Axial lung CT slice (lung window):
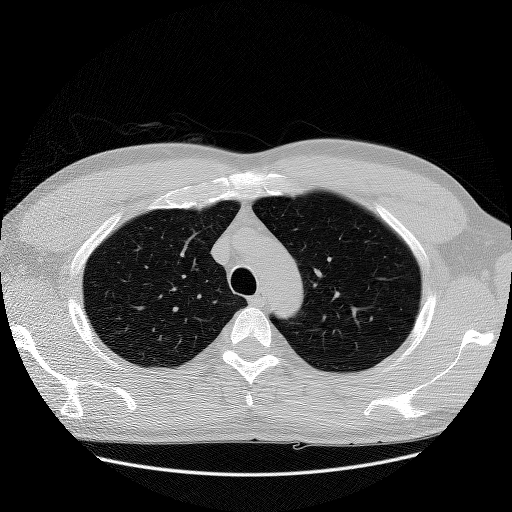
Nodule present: no